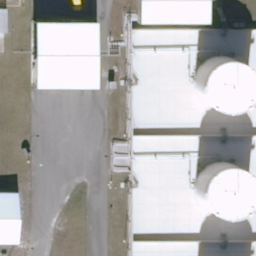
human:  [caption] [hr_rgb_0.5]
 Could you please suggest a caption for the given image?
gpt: Two same storage tanks are on the white buildings .

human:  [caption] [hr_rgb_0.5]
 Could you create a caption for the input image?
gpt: There are two same storage tanks on the white buildings .

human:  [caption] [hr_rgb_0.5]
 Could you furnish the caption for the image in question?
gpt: Two storage tanks are arranged neatly on the white buildings .

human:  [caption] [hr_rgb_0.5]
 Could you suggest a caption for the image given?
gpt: There are two storage tanks arranged neatly on the white buildings .

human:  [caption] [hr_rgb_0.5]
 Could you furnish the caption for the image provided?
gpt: Two same storage tanks are on the white buildings .